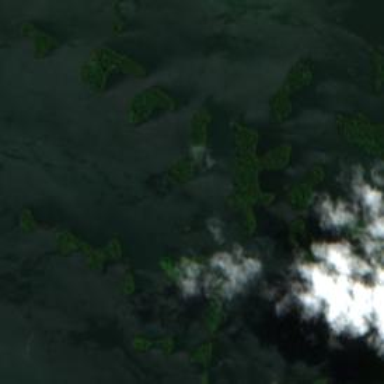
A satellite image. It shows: Islet.